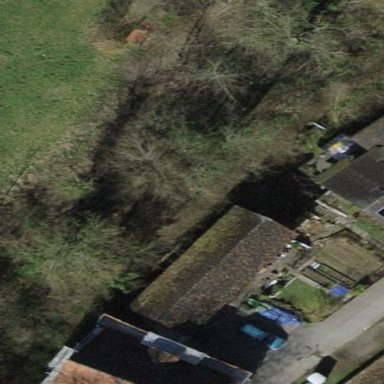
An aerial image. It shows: Barn.